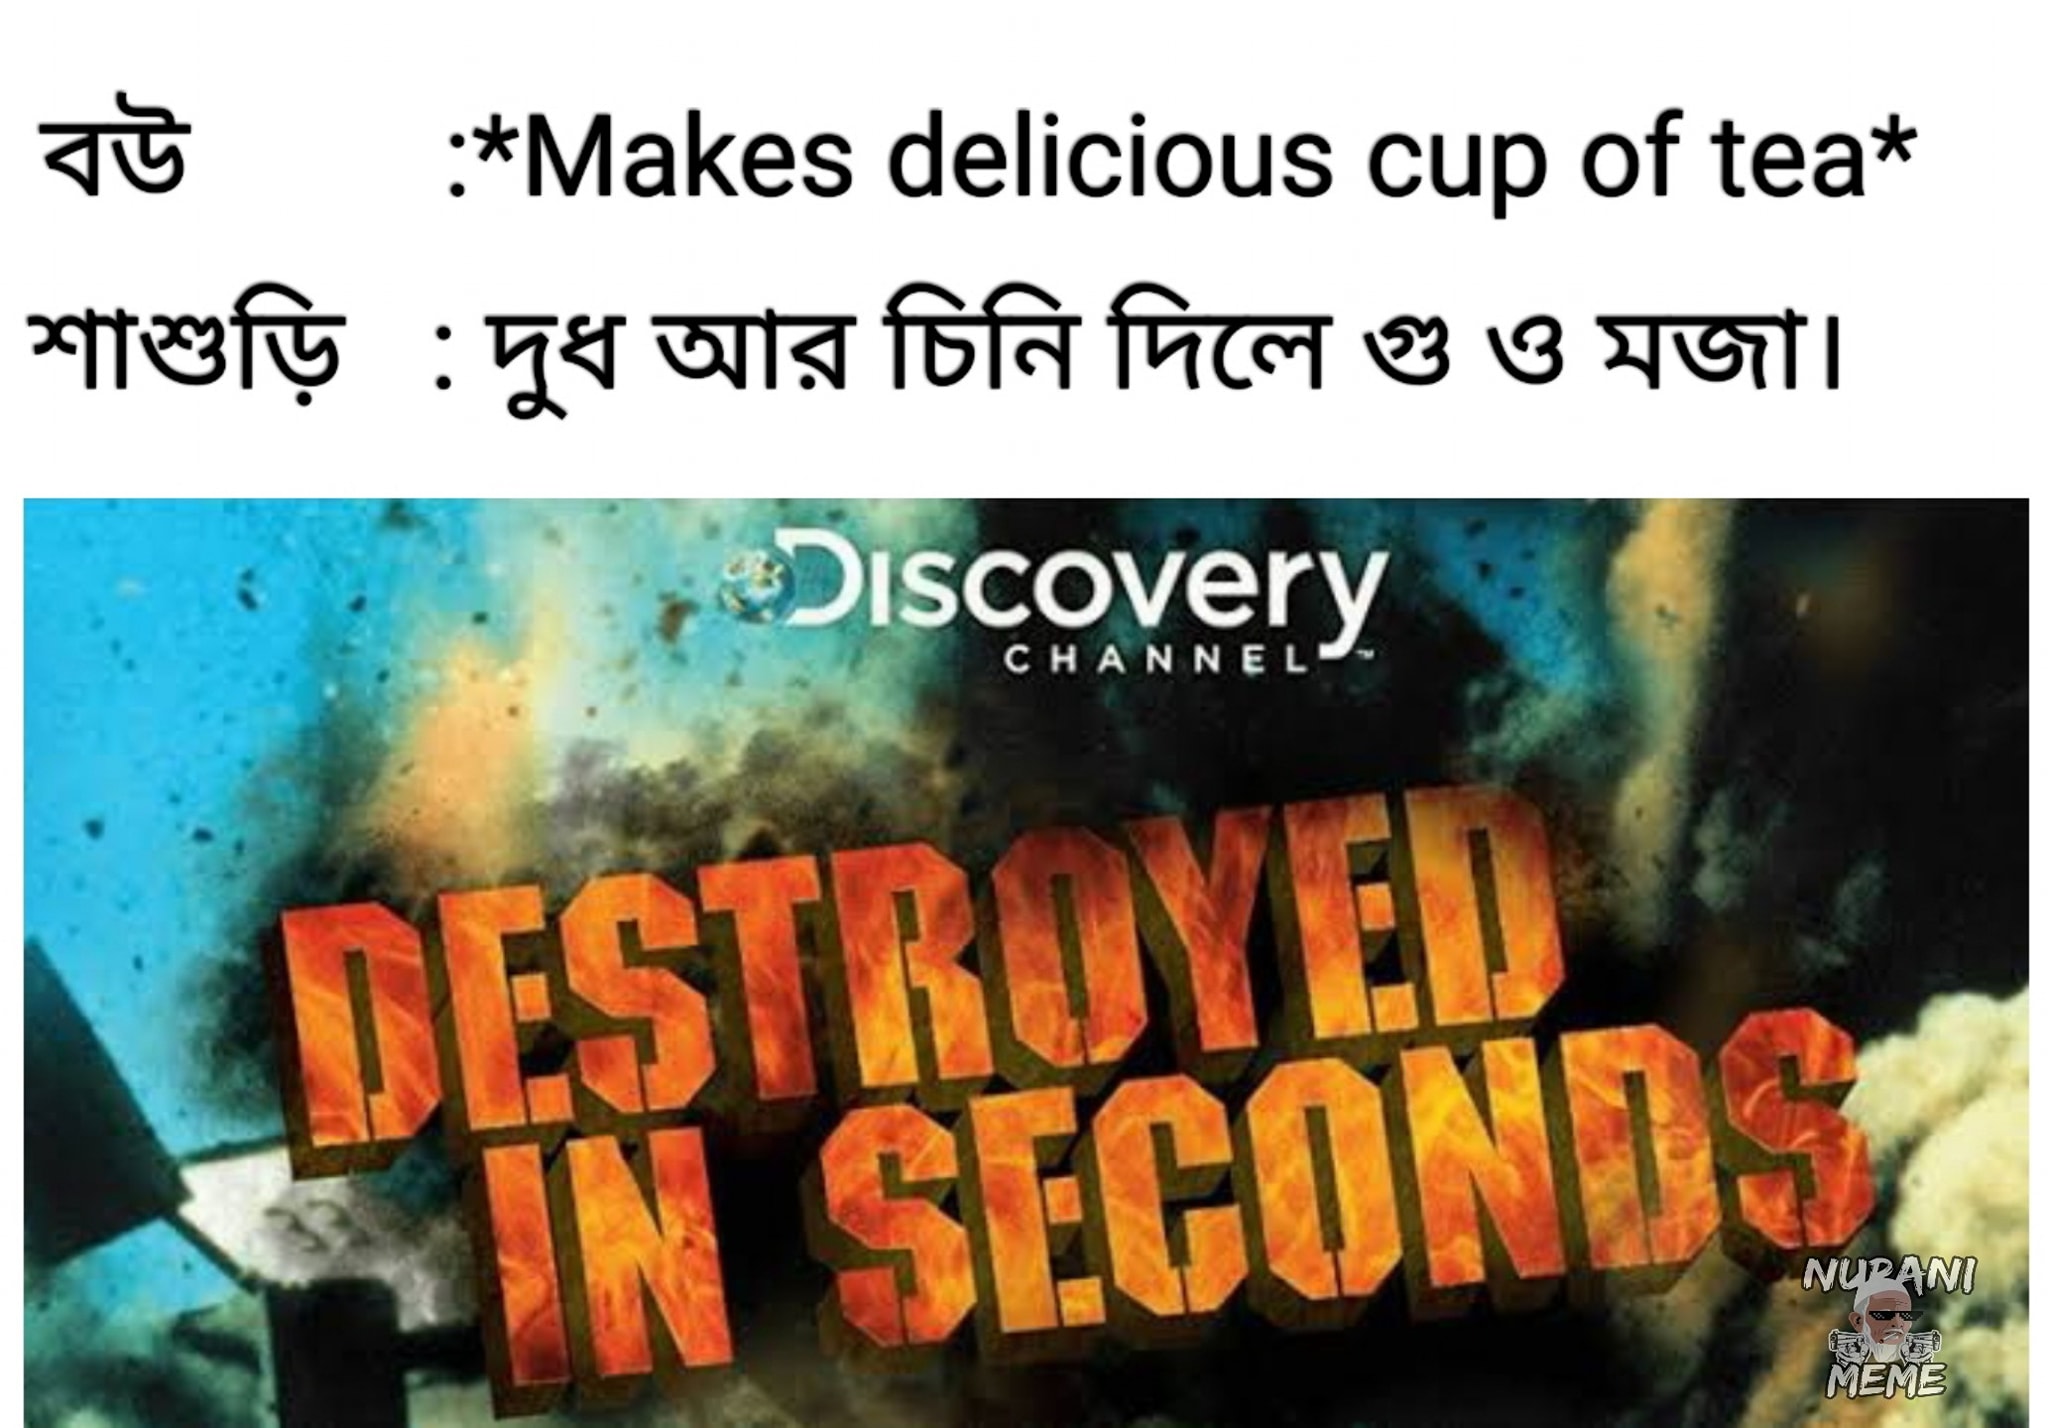
Caption: বউ   : *Makes delicious cup of tea*     শাশুড়ি  :  দুধ আর চিনি দিলে গু ও মজা ।   DESTROYED IN SECONDS
Label: hate